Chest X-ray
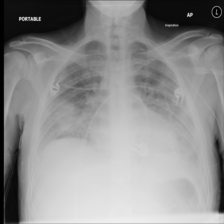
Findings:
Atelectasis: negative
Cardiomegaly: negative
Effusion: negative
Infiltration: negative
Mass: negative
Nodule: negative
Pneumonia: negative
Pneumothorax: negative
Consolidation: negative
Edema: negative
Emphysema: negative
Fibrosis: negative
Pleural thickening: negative
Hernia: negative